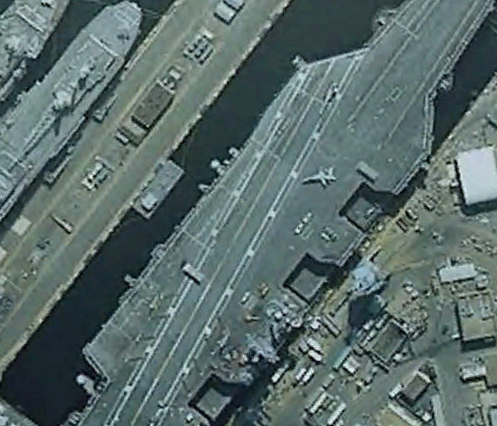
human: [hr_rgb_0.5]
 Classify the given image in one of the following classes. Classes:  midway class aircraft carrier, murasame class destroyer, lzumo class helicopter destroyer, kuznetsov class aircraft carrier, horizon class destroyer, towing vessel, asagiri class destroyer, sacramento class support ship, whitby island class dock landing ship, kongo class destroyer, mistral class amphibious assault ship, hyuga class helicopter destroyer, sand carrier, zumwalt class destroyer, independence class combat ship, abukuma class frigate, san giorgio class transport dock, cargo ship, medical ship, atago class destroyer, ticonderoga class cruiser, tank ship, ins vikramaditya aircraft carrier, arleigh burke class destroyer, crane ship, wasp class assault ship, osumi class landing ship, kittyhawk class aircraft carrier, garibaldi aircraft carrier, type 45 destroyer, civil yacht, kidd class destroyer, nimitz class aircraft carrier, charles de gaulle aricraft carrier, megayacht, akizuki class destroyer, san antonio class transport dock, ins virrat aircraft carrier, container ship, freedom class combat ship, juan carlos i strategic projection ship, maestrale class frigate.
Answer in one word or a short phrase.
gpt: Nimitz class aircraft carrier